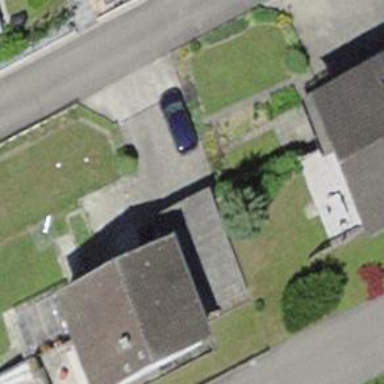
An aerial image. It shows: Garage.